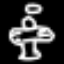
Label: angel